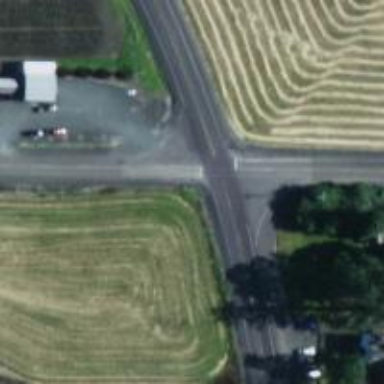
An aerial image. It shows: Stop road.